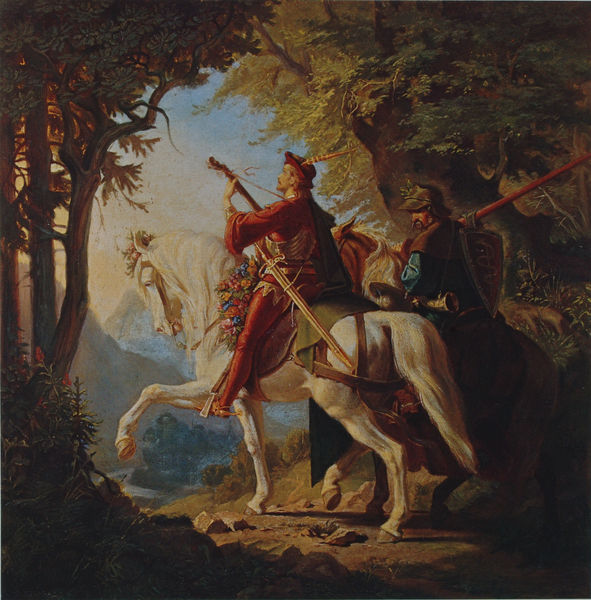
Titel: Minnesänger mit seinem Knappen
Künstler: Anton Kraus
Standort: München
Institution: Schack-Galerie
Schlagwörter: baum, berg, blau, blätter, dunkel, feder, gemälde, himmel, mann, schatten, weiß, wolken, bäume, fluss, grün, landschaft, stadt, blumen, braun, haar, hell, hintergrund, hut, hüte, licht, männer, schwarz, strasse, vordergrund, rot, weg, wolke, alt, bart, blond, kappe, diener, stein, steine, hals, herr, horn, instrument, öl, ferne, horizont, natur, busch, büsche, pfad, sonne, gewand, gold, haare, mantel, reich, adel, decke, blatt, gesang, gitarre, musik, musiker, krone, locken, rosa, tal, wald, pferd, pferde, reiter, ausritt, huf, hufe, mähne, reiten, ritt, sattel, schweif, steigbügel, zügel, bein, zwei, schwer, berge, gebirge, idylle, schemel, könig, lanze, edel, blumenstrauss, schild, panzer, blut, lichtung, geschirr, schwert, waffen, soldat, waffe, schlange, helm, kranz, ritter, jagd, rüstung, schimmel, wappen, saite, sänger, jäger, ross, reise, mittelalter, märchen, krieger, blumenkranz, historismus, brauner, jagt, verblauung, adliger, blumenschmuck, speer, laute, lautenspieler, saiten, lich, begleitung, sporen, golden, rösser, hohlweg, reisende, waldweg, leier, schwar, sorge, satteldecke, poesie, trompete, trab, roland, dumm, musikanten, minne, minnesänger, barde, edler, landscgaft, spielmann, streitross, waldwerg, zaumseug, robin hood, begleiter, troubadur, musker, 2, zwei reiter